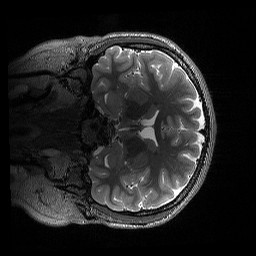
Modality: T2w
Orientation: coronal
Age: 29
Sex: male
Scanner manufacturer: siemens
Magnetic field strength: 3 T
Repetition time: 3.2 s
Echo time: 0.564 s